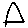
Label: triangle